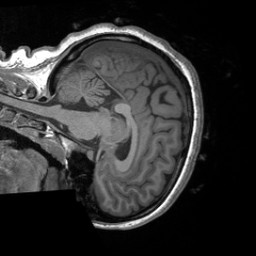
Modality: T1w
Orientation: sagittal